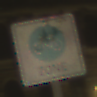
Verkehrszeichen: BeginnFahrradzone
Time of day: Night
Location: Outdoor (Urban)
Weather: Overcast
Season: NotSpecified
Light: Artificial